Aerial crown-view tile of a tropical tree (Barro Colorado Island, Panama), acquired 20240813:
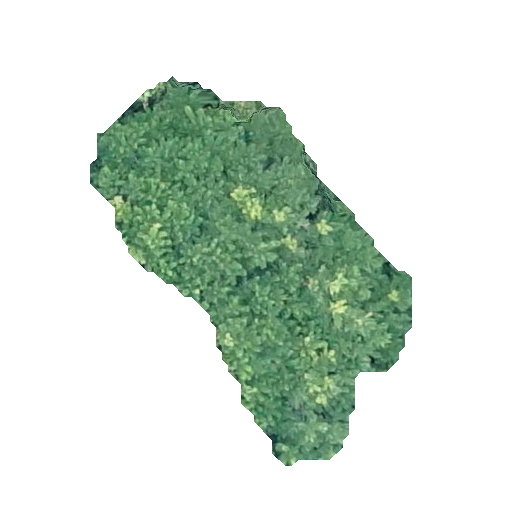
Species: Jacaranda copaia
GBIF accepted scientific name: Jacaranda copaia
Crown area: 100.725 m²